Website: home-depot
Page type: account-dashboard
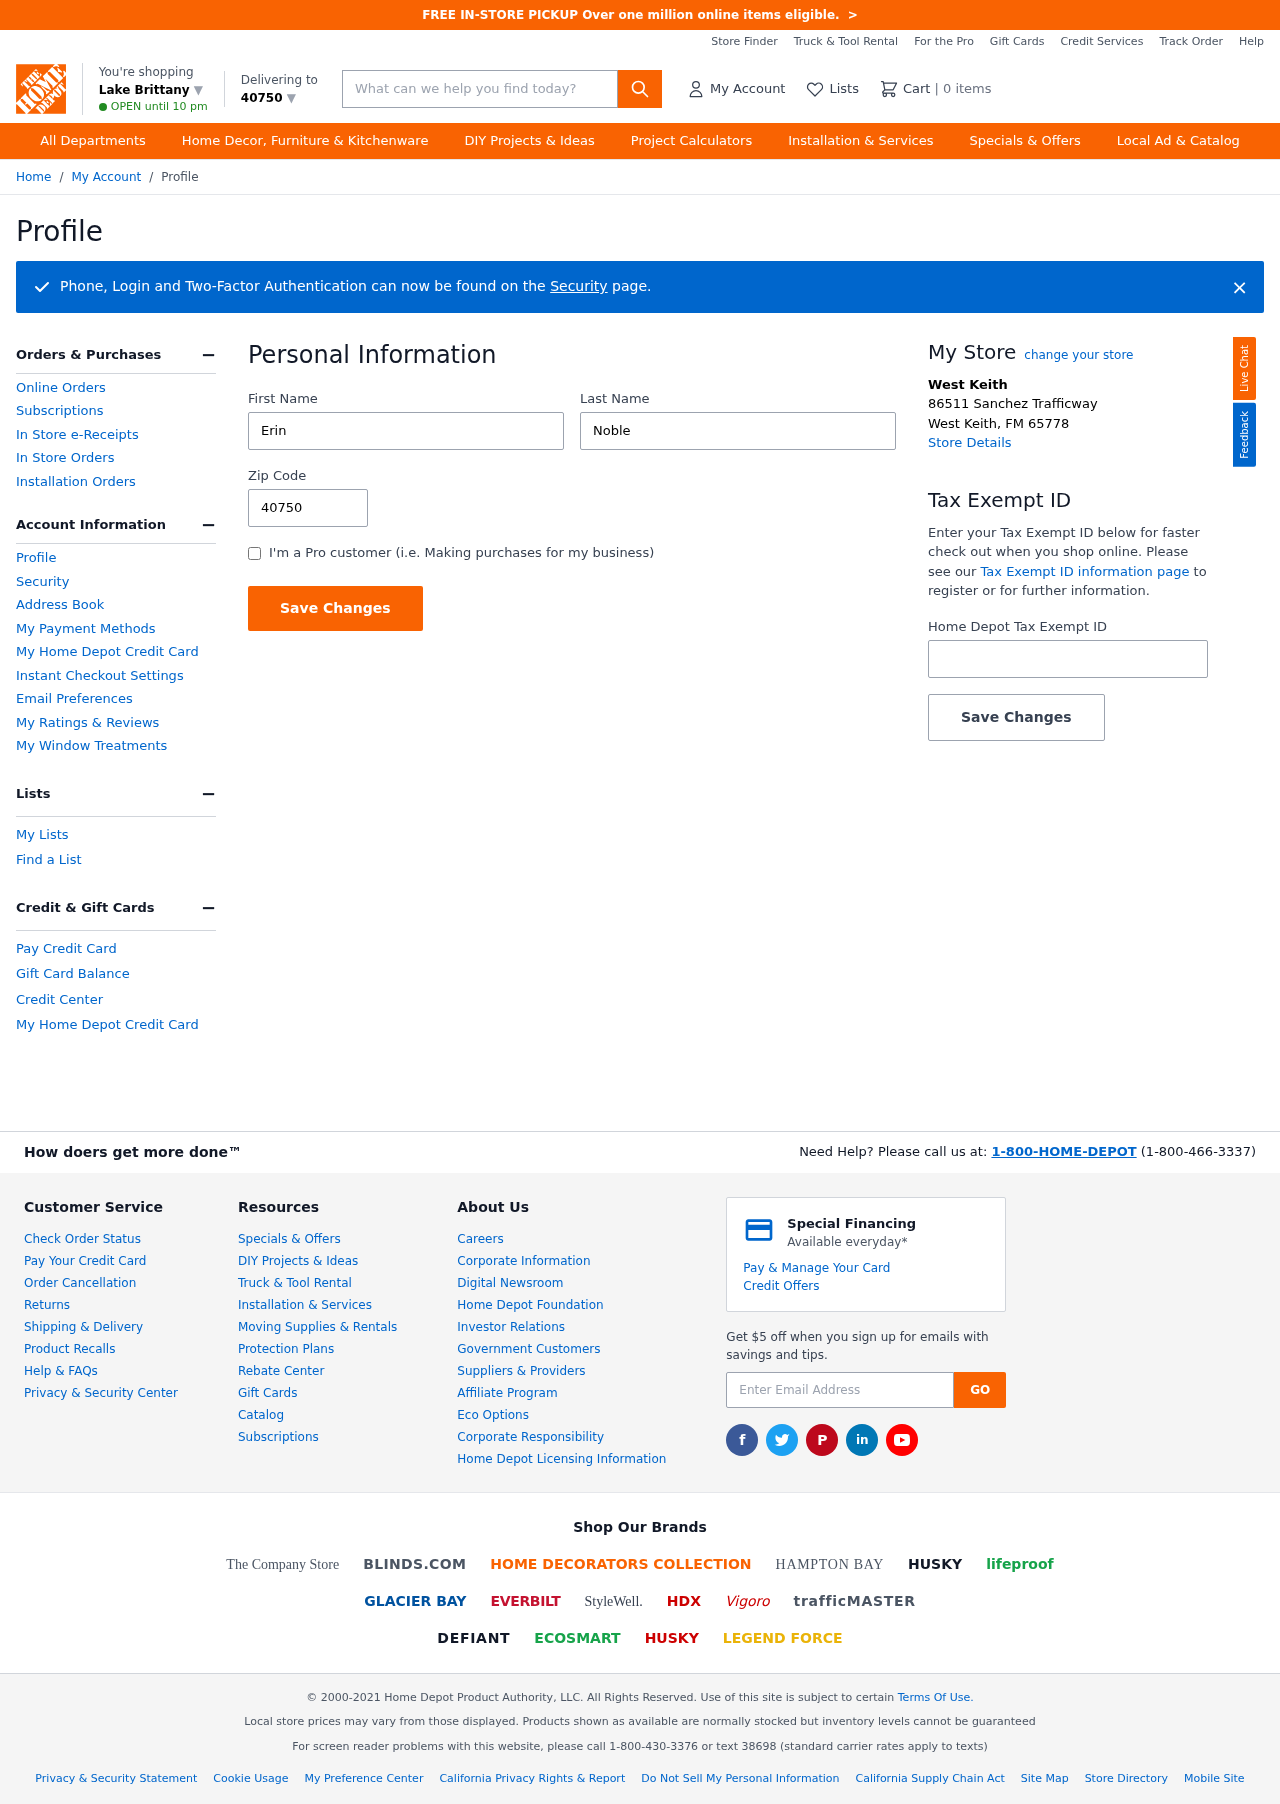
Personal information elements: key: PII_CITY
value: Lake Brittany ▼
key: PII_FIRSTNAME
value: Erin
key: PII_LASTNAME
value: Noble
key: PII_LOCATION1_CITY
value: West Keith
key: PII_LOCATION1_CITY_STATE_ZIP
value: West Keith, FM 65778
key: PII_LOCATION1_STREET
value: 86511 Sanchez Trafficway
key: PII_POSTCODE
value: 40750 ▼
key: PII_POSTCODE
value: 40750
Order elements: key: ORDER_NUM_ITEMS
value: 0
Search elements: key: HEADER_SEARCH
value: What can we help you find today?